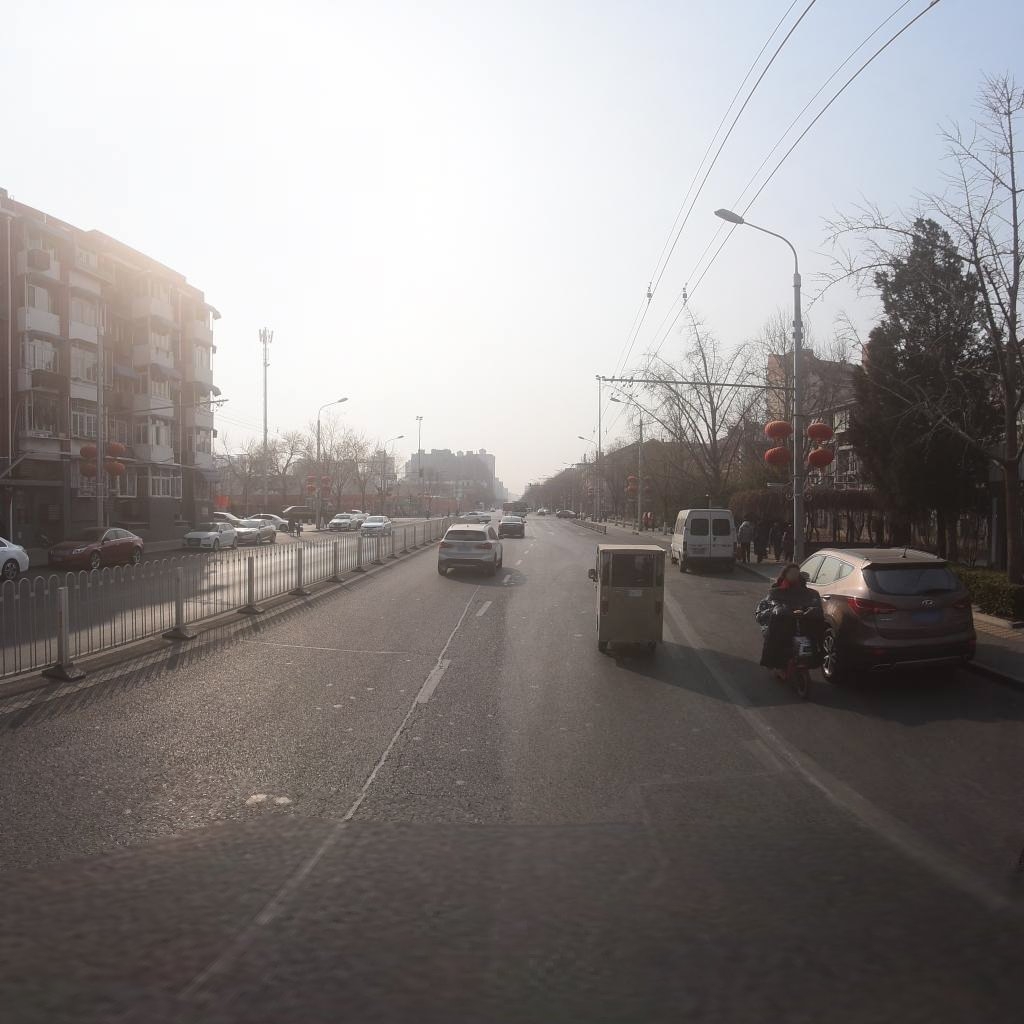
Region: Xicheng
Road damage annotations: longitudinal patch, transverse patch, manhole cover